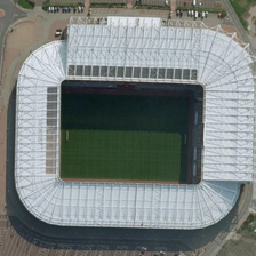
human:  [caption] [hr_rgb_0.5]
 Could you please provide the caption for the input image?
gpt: There is a square stadium with white roof and green football field.

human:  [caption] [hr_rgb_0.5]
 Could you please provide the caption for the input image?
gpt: there is a rectangular stadium near a road and a parking lot .

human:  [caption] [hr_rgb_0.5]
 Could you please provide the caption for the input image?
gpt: There is a circular rectangular stadium and parking lot near the highway.

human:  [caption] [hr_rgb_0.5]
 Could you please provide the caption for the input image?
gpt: There is a big square stadium with a white roof and a green football field.

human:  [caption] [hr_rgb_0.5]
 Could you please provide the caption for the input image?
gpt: There are round rectangular stadiums and parking lots near the highway.